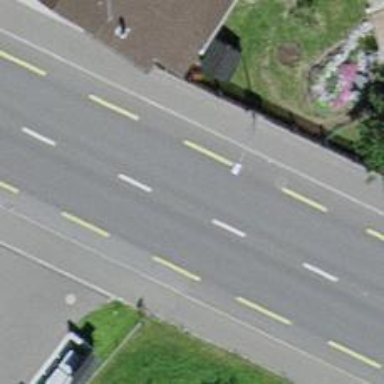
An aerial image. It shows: Primary highway with separate cycle lane on both sides of the sidewalk.